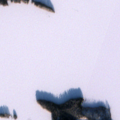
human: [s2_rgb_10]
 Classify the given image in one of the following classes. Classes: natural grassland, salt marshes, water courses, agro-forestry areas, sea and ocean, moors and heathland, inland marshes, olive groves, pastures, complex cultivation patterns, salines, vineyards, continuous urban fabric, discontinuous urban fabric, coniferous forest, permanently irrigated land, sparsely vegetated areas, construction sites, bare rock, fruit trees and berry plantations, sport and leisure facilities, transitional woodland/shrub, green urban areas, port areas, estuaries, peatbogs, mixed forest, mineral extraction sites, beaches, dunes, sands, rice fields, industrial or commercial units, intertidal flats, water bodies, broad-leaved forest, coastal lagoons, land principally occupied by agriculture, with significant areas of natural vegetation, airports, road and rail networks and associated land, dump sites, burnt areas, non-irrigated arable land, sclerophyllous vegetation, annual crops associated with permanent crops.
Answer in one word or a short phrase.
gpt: coniferous forest, mixed forest, water bodies